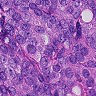
Metastatic tissue present: yes